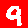
Digit: 9